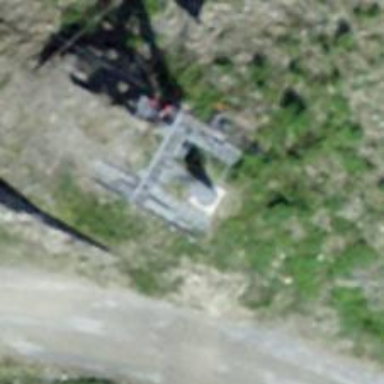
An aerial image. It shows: Pylon used for aerialway.